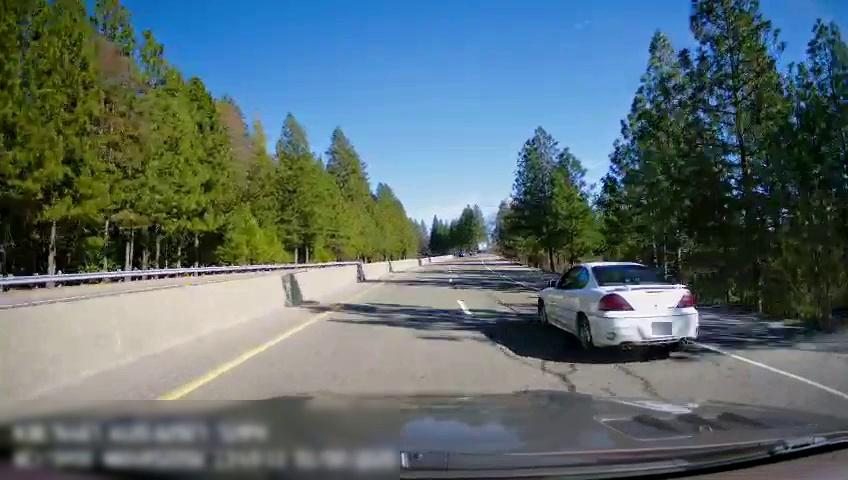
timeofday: Day
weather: Sunny
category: Drivable Space
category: Drivable Space
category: Vehicles | Car
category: Lanes | Current Lane
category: Lanes | Current Lane
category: Lanes | Alternate Lane
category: Lanes | Opposite Lane